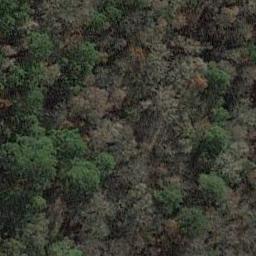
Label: forest